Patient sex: M
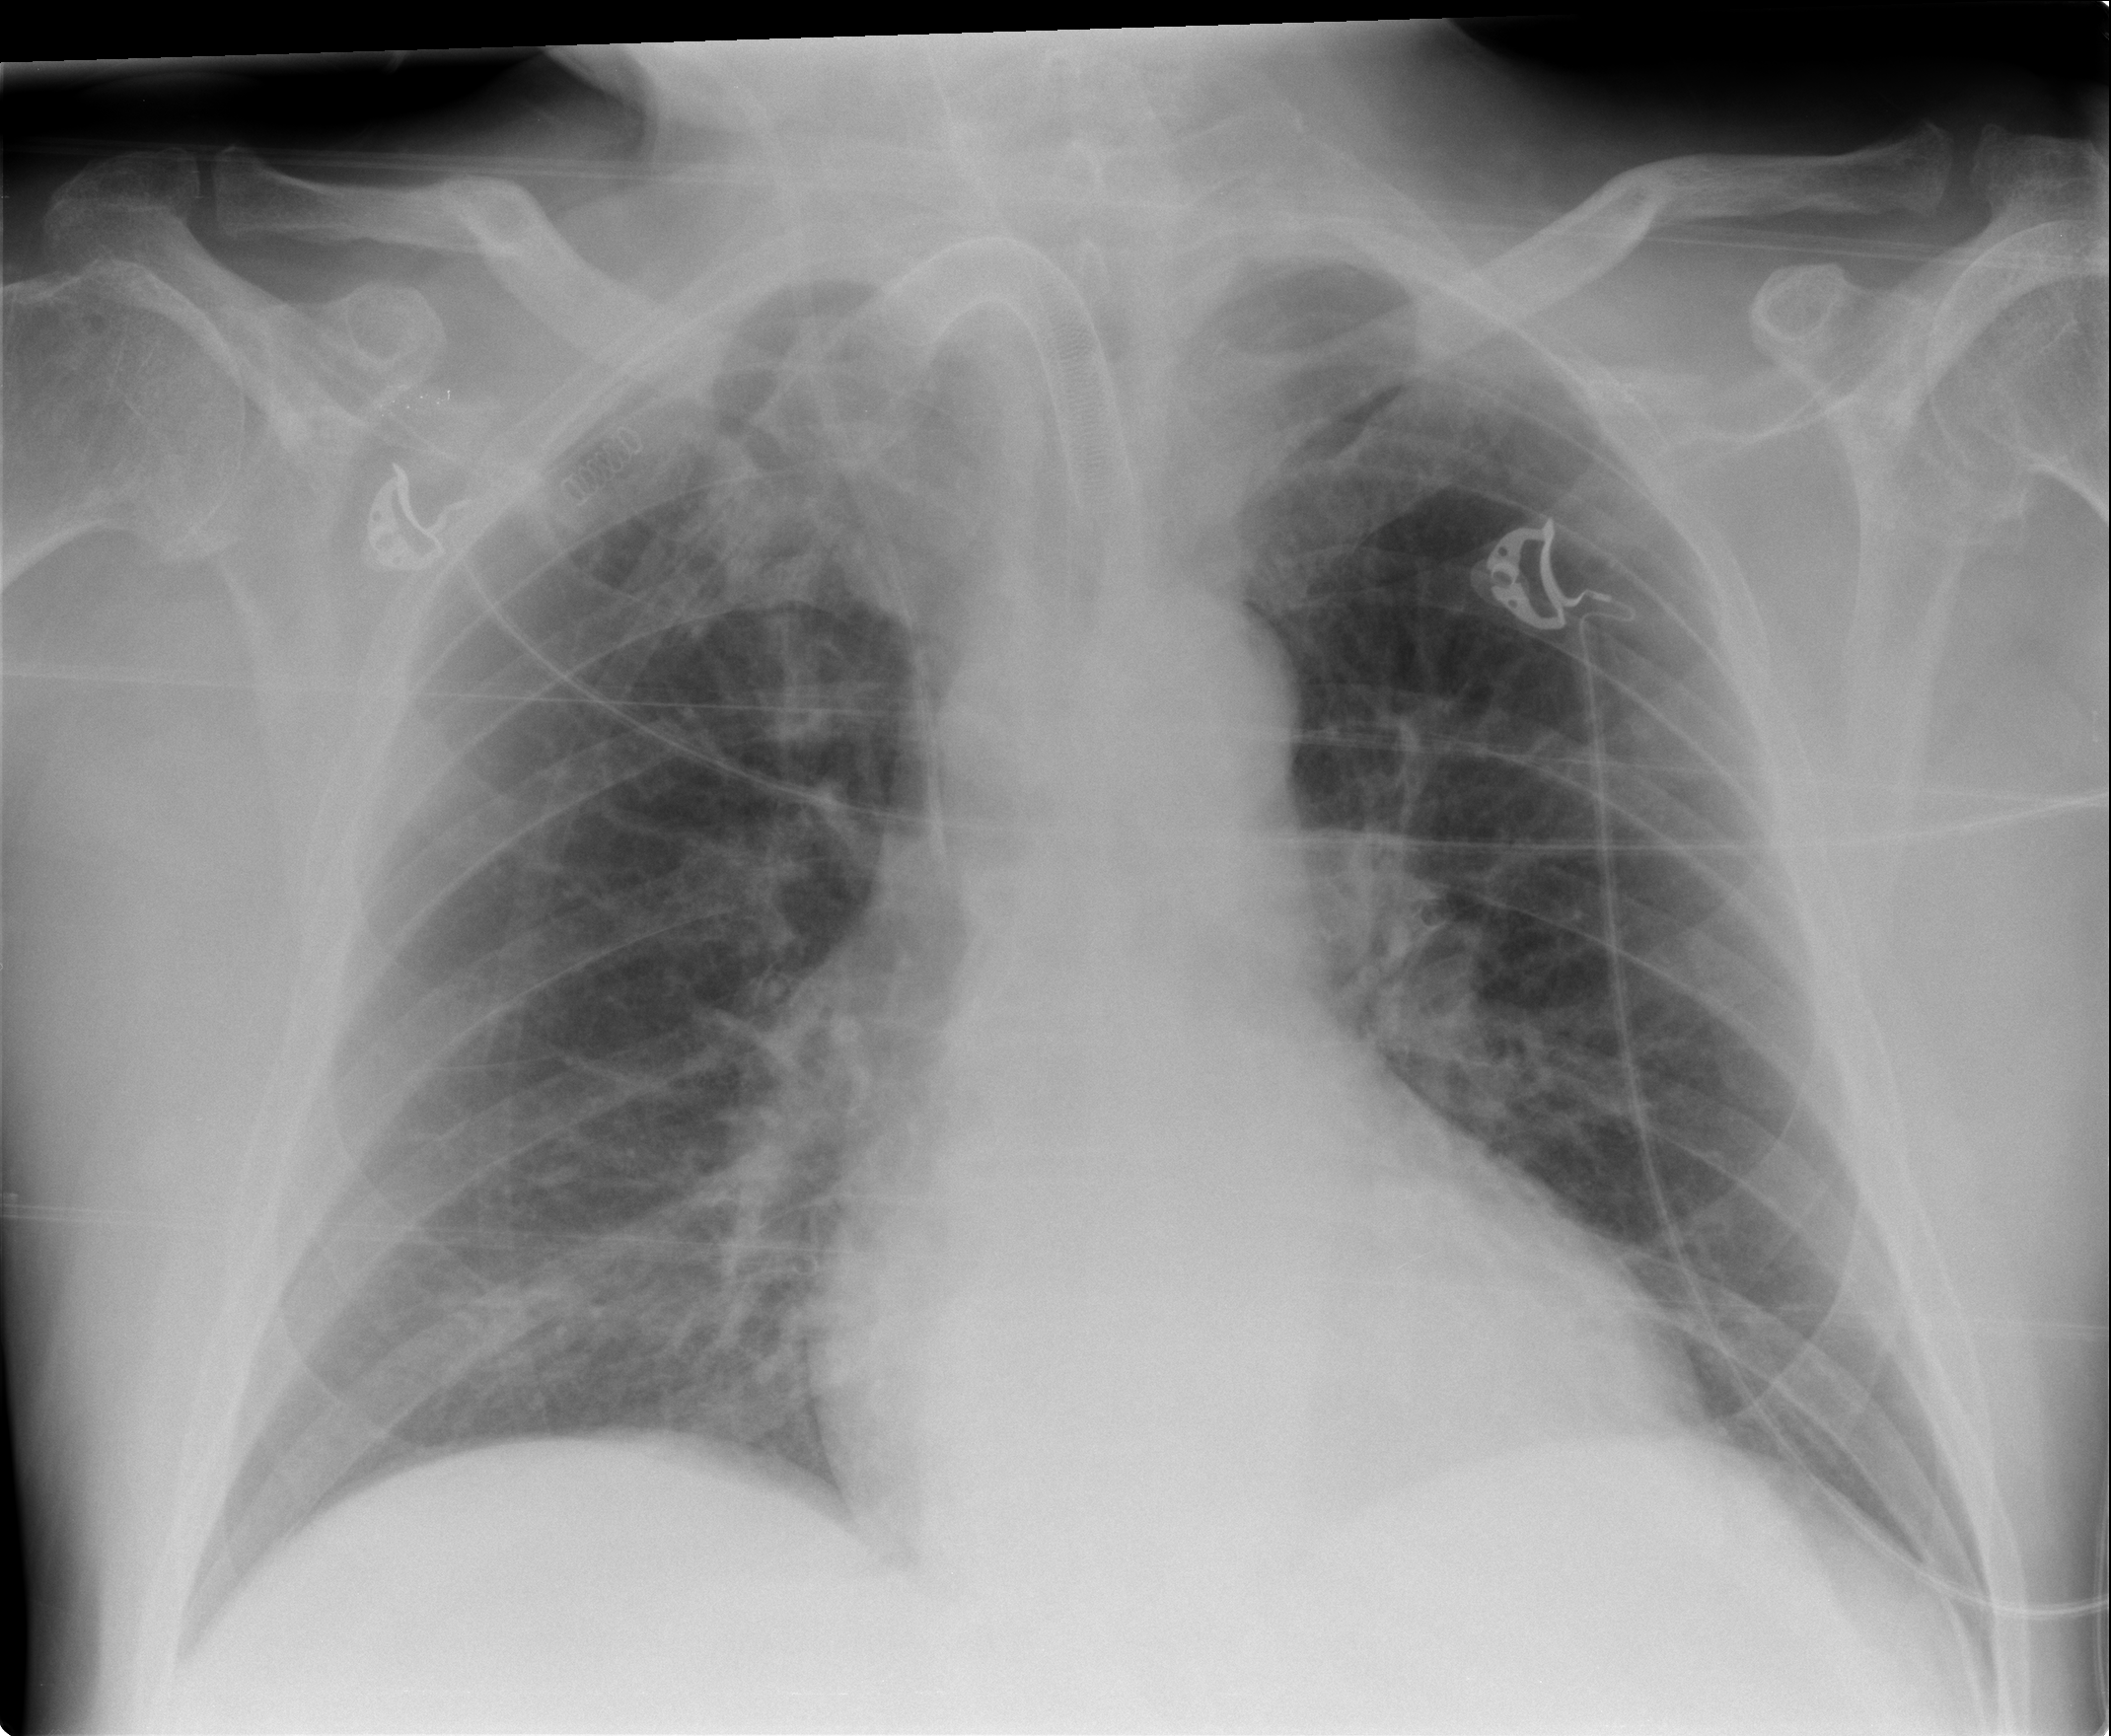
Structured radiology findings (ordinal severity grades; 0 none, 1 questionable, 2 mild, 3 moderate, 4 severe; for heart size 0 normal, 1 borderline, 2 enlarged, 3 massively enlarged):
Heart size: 2
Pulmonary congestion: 1
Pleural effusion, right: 0
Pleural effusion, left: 0
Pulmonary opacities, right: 0
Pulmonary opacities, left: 0
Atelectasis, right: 2
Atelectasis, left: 0